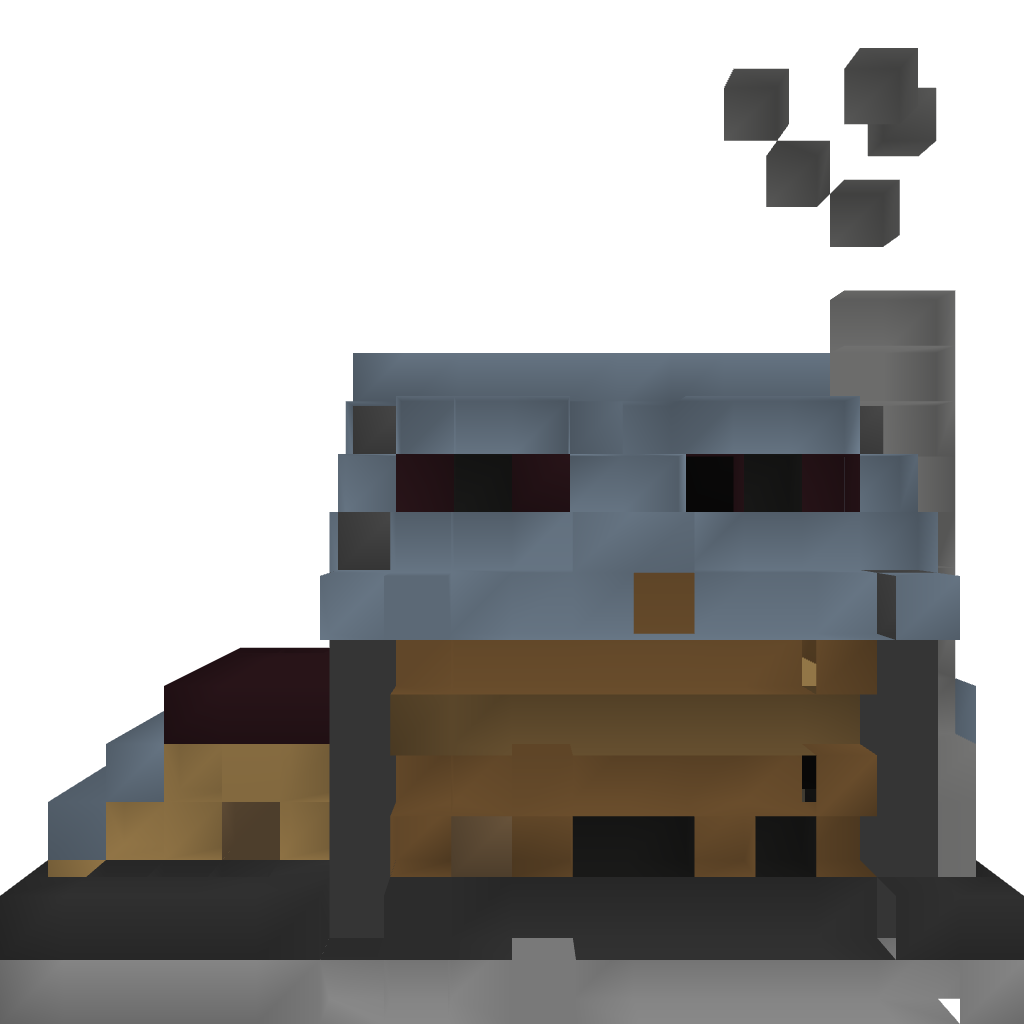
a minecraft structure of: Two Story House with Shed